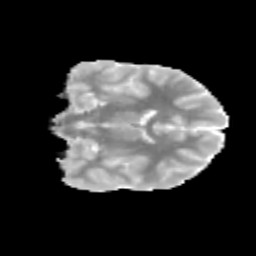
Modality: MD
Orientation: coronal
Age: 13
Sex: male
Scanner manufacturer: siemens
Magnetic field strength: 3 T
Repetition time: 3.8 s
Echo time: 0.07 s